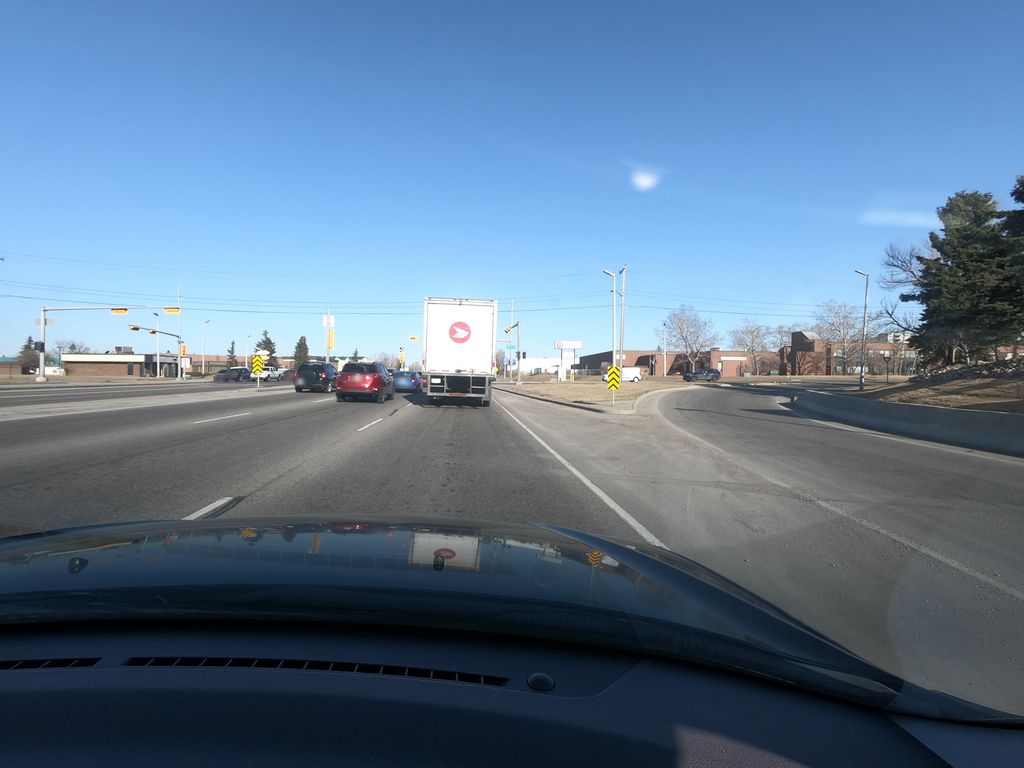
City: calgary